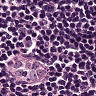
Metastatic tissue present: no